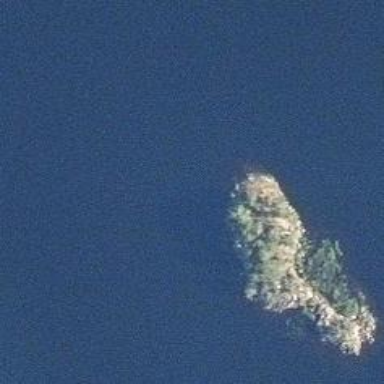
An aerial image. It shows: Islet.